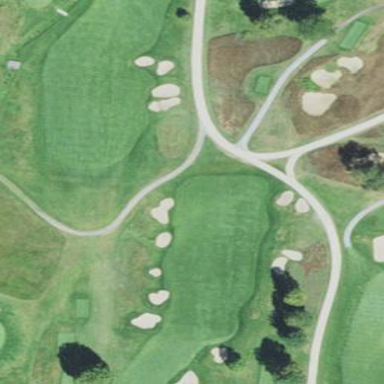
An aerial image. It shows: Grassy area designated as golf fairway.